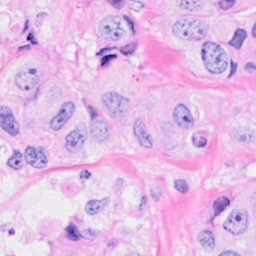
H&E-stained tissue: Breast